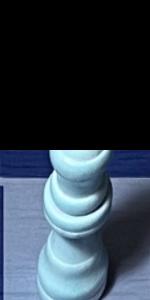
Label: Queen_White